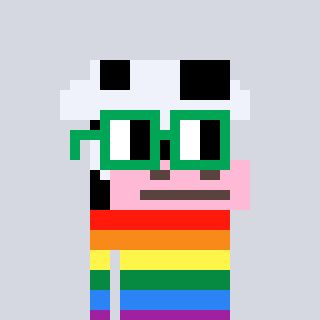
a pixel art character with square green glasses, a cow-shaped head and a gold-colored body on a cool background